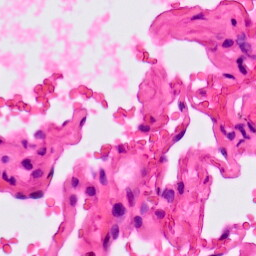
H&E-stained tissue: Lung